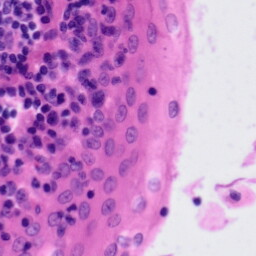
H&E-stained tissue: Tonsil